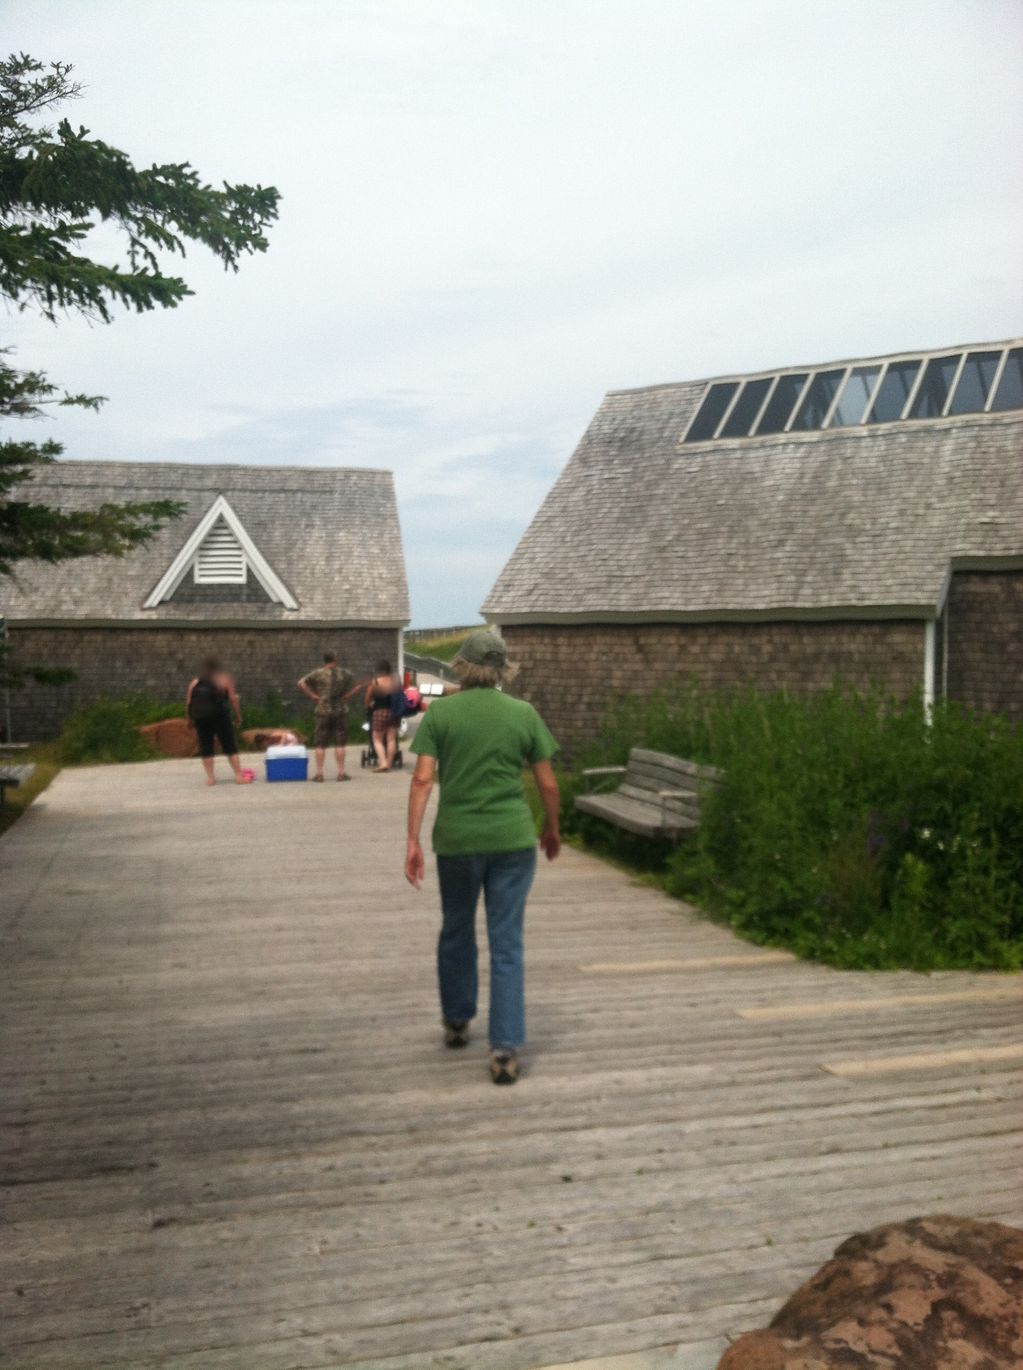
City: charlottetown